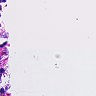
Metastatic tissue present: no